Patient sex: F
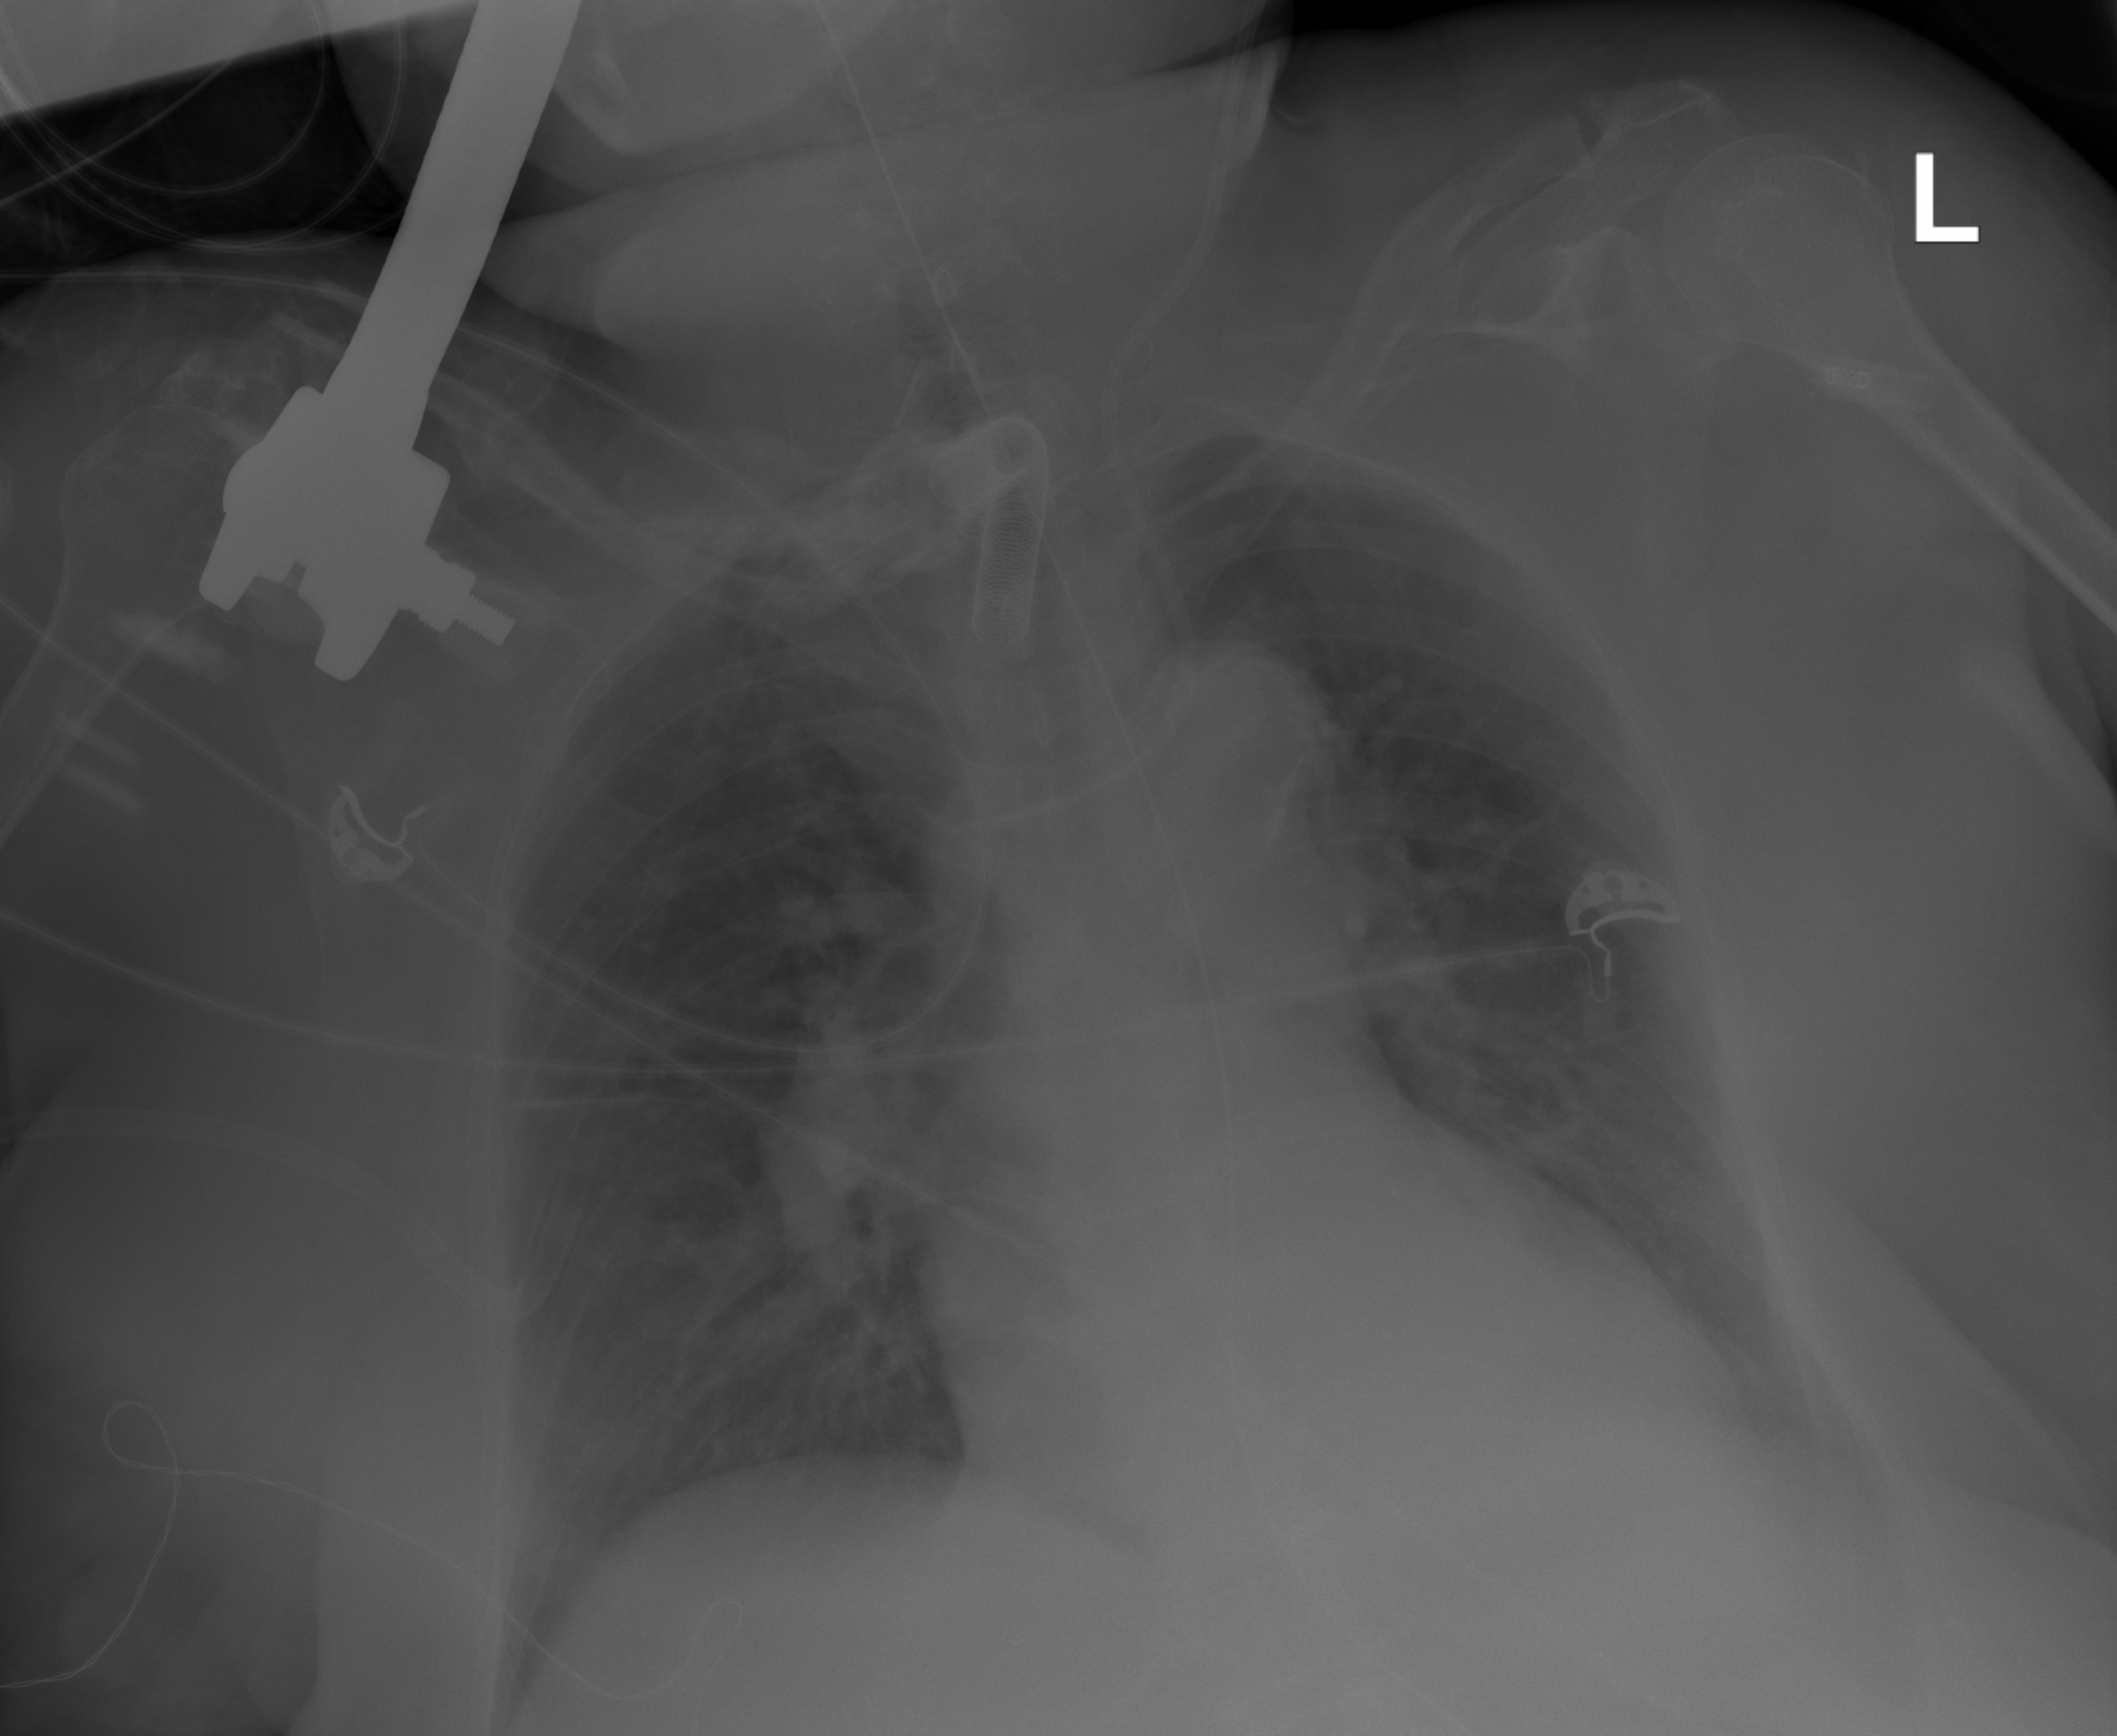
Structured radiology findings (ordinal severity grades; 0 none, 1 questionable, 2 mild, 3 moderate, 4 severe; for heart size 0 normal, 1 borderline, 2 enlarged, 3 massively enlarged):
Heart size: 1
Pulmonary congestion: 1
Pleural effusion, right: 0
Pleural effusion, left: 0
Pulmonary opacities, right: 2
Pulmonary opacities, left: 1
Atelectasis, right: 0
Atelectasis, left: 1